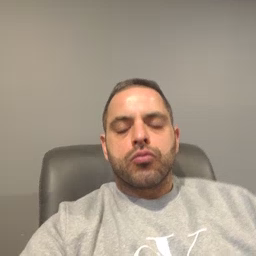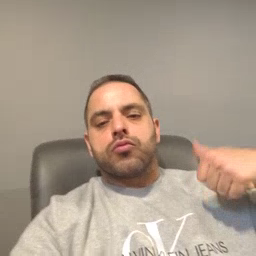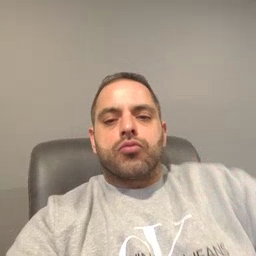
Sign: jacket